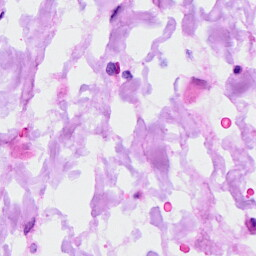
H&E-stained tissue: Ovarian